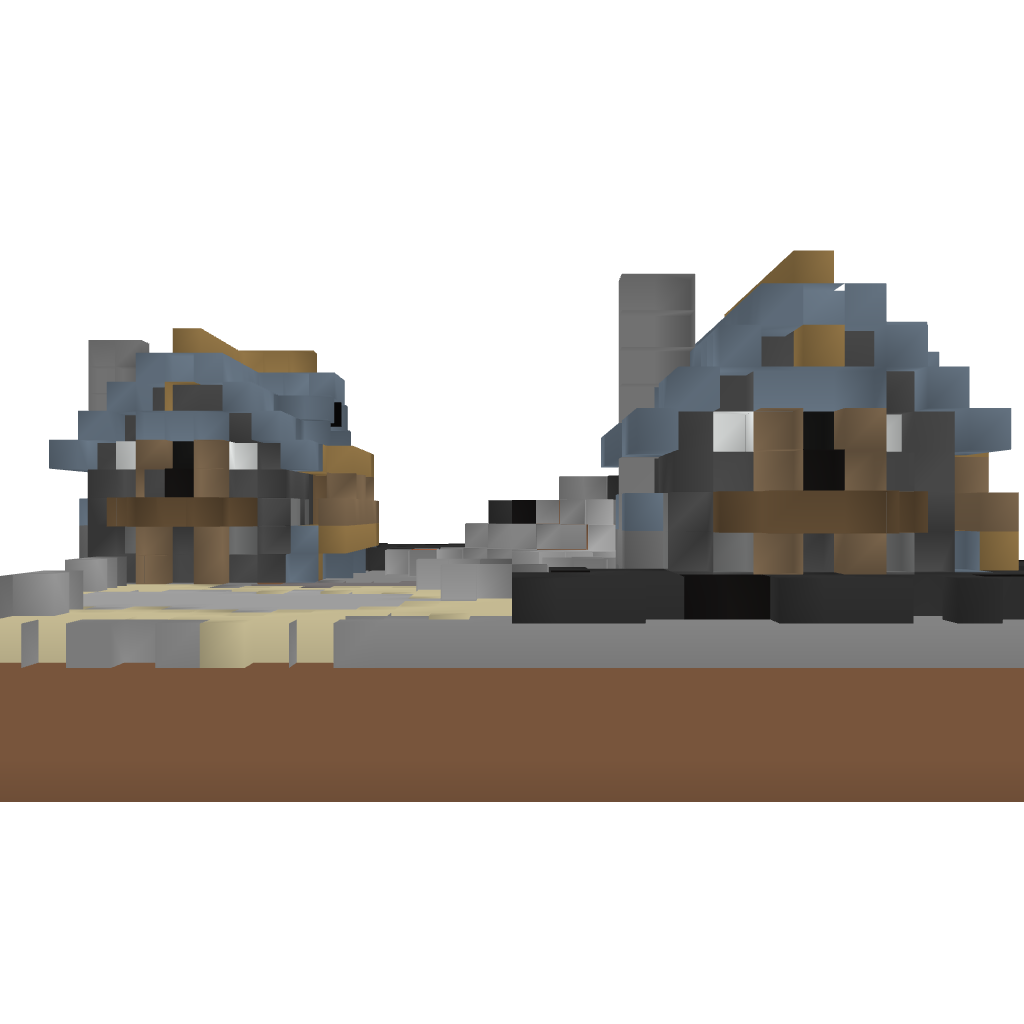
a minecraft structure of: Bungalow Oasis